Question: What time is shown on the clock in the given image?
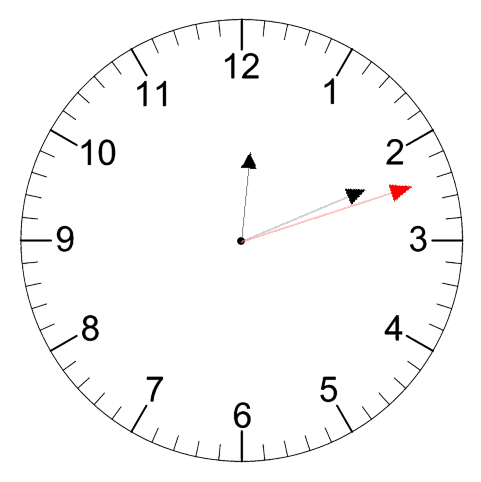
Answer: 12:11:12